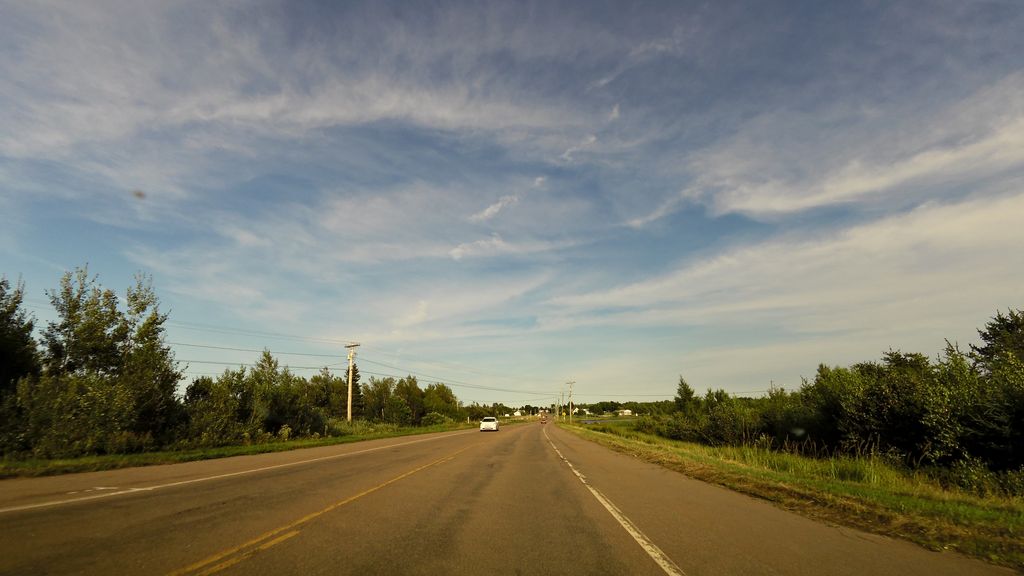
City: charlottetown